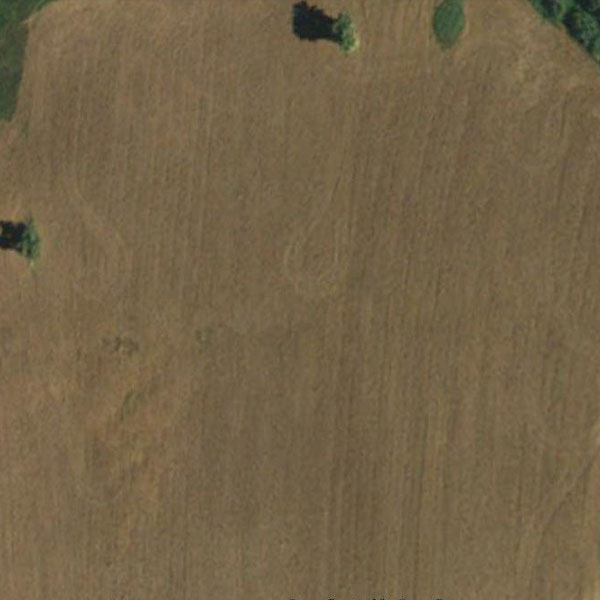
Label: Meadow